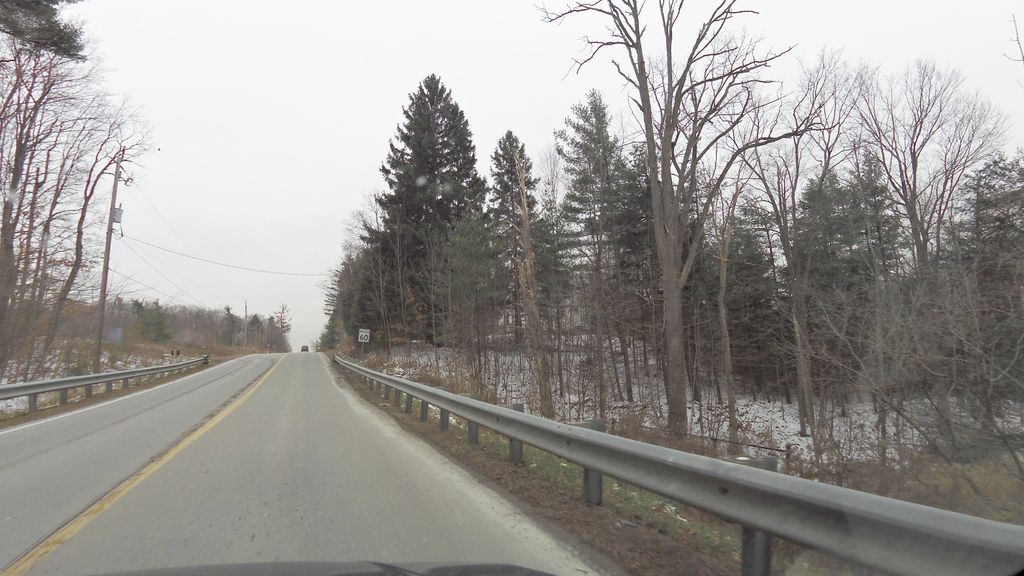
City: toronto